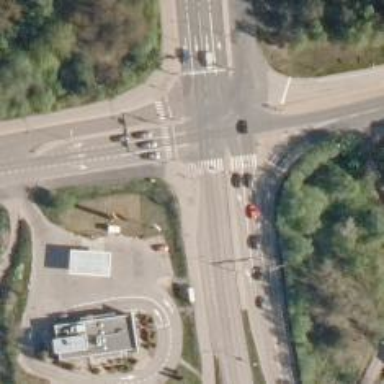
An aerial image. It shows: Footway with asphalt surface and crossing that includes island.